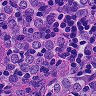
Metastatic tissue present: yes